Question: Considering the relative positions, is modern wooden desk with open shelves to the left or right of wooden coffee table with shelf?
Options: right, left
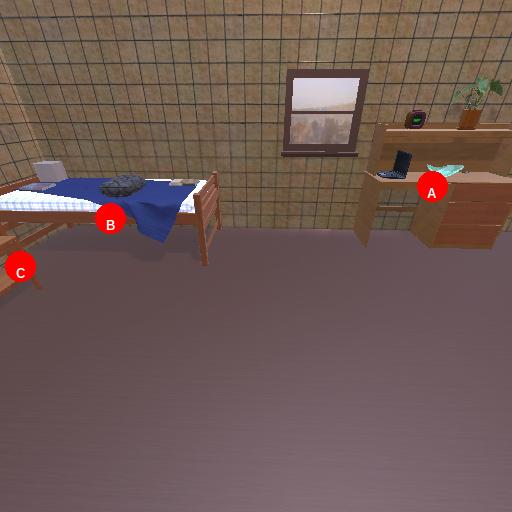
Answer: right